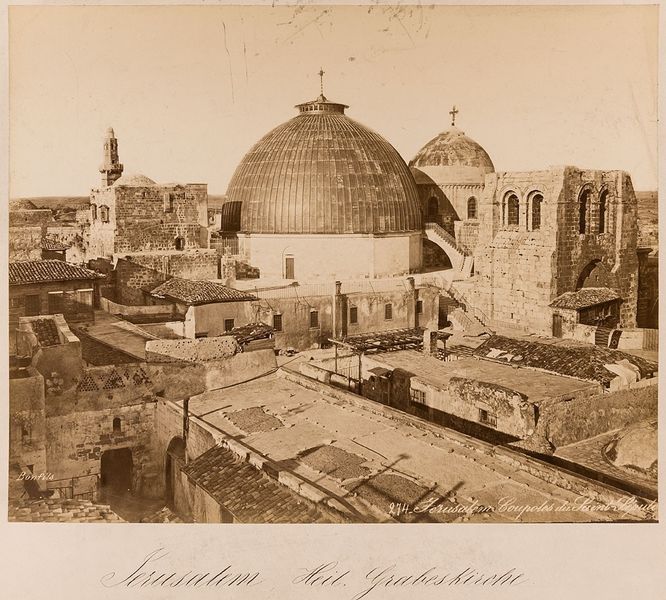
Titel: 274. Jérusalem. Coupoles du Saint-Sépulcre
Künstler: Félix Bonfils
Standort: Hamburg
Institution: Museum für Kunst und Gewerbe Hamburg
Schlagwörter: kirche, kuppel, foto, fotografie, photographie, photo, karton, aussenbau, albumin, grabeskirche, lichtbild, reisefotografie, historische, schwarzweißpositivverfahren, silbersalzverfahren, schwarzweißfotografie, gebäude, örtlichkeit, straße, stätte, reisephotographie, albuminpapier, pilgerstätte